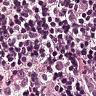
Metastatic tissue present: yes